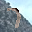
Label: 7